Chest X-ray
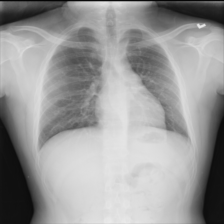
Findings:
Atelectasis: negative
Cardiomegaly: negative
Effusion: negative
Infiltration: negative
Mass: negative
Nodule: negative
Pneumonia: negative
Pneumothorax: negative
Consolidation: negative
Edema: negative
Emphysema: negative
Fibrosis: negative
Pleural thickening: negative
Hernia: negative